Question: Hello computing peoples of the world!
I have a bunch of .mm with their respective .h files. I would like one global unsigned int variable that I could use throughout all the source files. Right now I'm trying to do this by placing this statement in one of the .h files:
'''
extern unsigned int global_size_of_instrumental;
'''
But I'm getting super strange errors such as:
Any ideas?
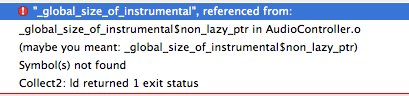
Answer: You need to put this in of the files:
'''
unsigned int global_size_of_instrumental;
'''
And then, in every other you need to use (reference) it put:
'''
extern unsigned int global_size_of_instrumental;
'''
Done.